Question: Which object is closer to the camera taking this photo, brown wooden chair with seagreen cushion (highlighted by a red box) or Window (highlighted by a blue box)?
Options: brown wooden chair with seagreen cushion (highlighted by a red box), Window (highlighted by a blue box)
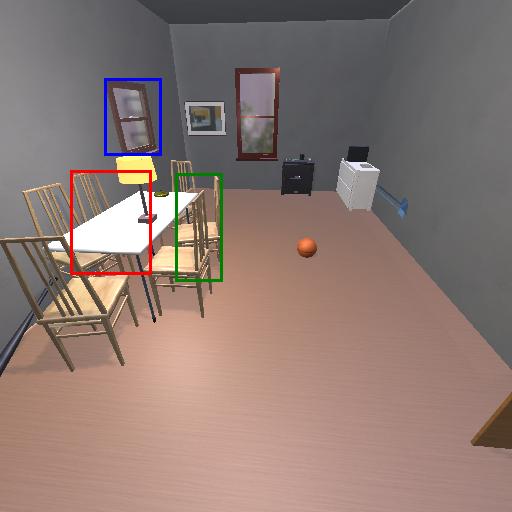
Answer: brown wooden chair with seagreen cushion (highlighted by a red box)